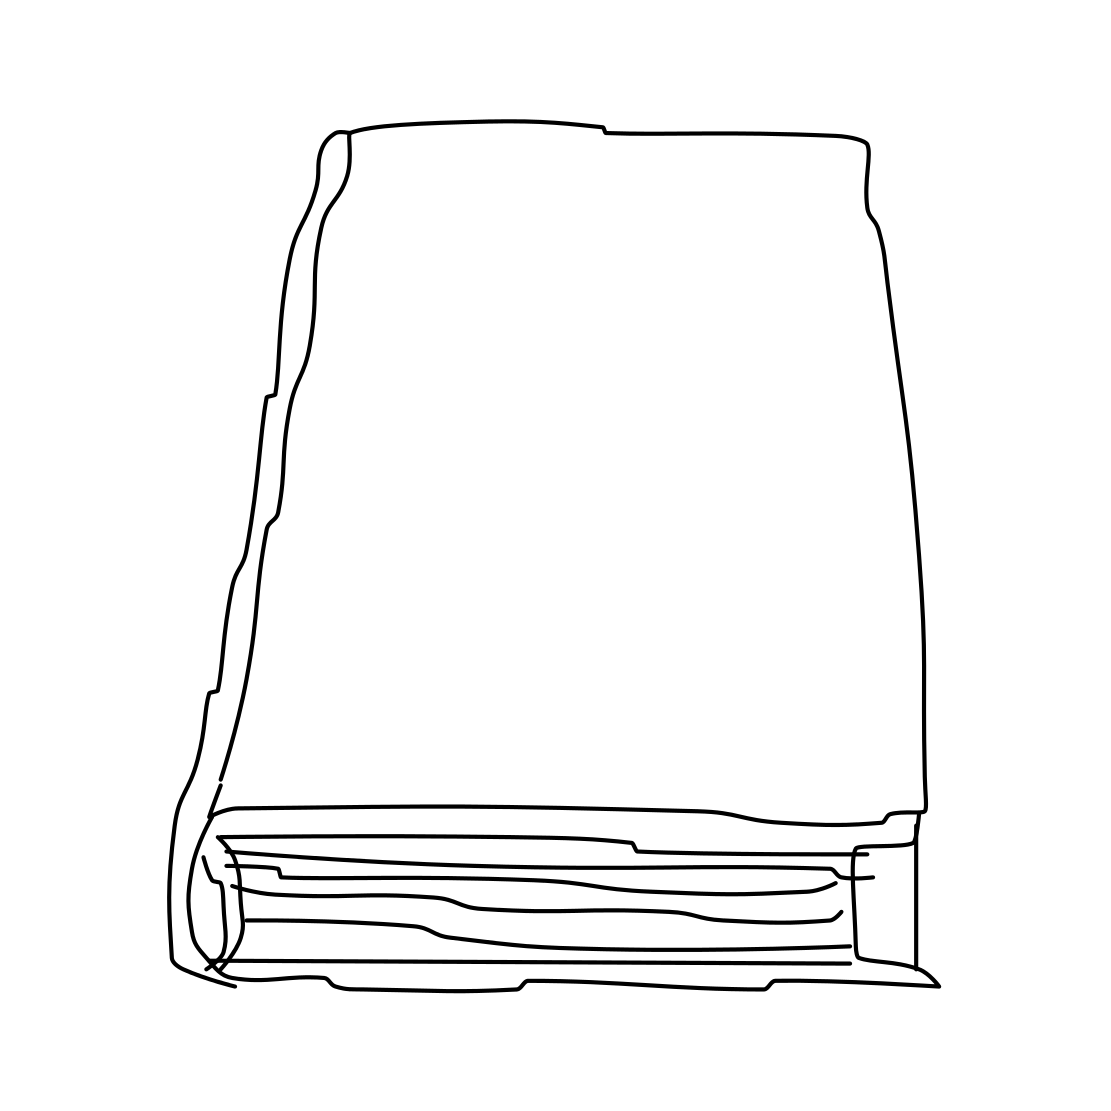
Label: book